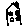
Label: house